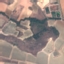
Label: PermanentCrop